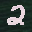
Label: 2